Interaction volume radius: 5 \u00c5
Interaction volume height: 10 \u00c5
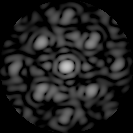
Disorder parameter: 0.4407